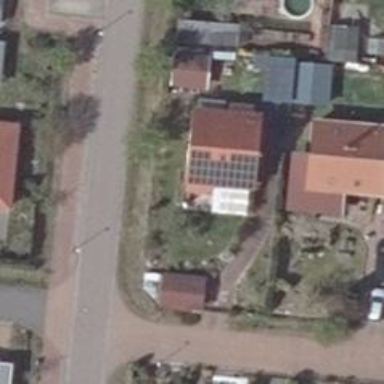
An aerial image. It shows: Solar power generator utilizing photovoltaic technology with solar photovoltaic panels.